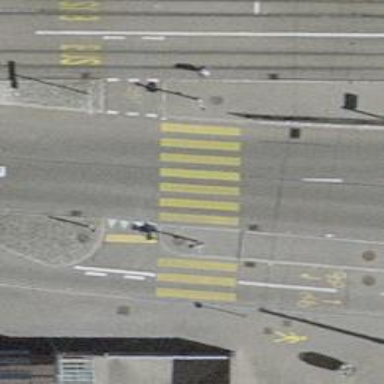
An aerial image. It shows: Road crossing with traffic signals.